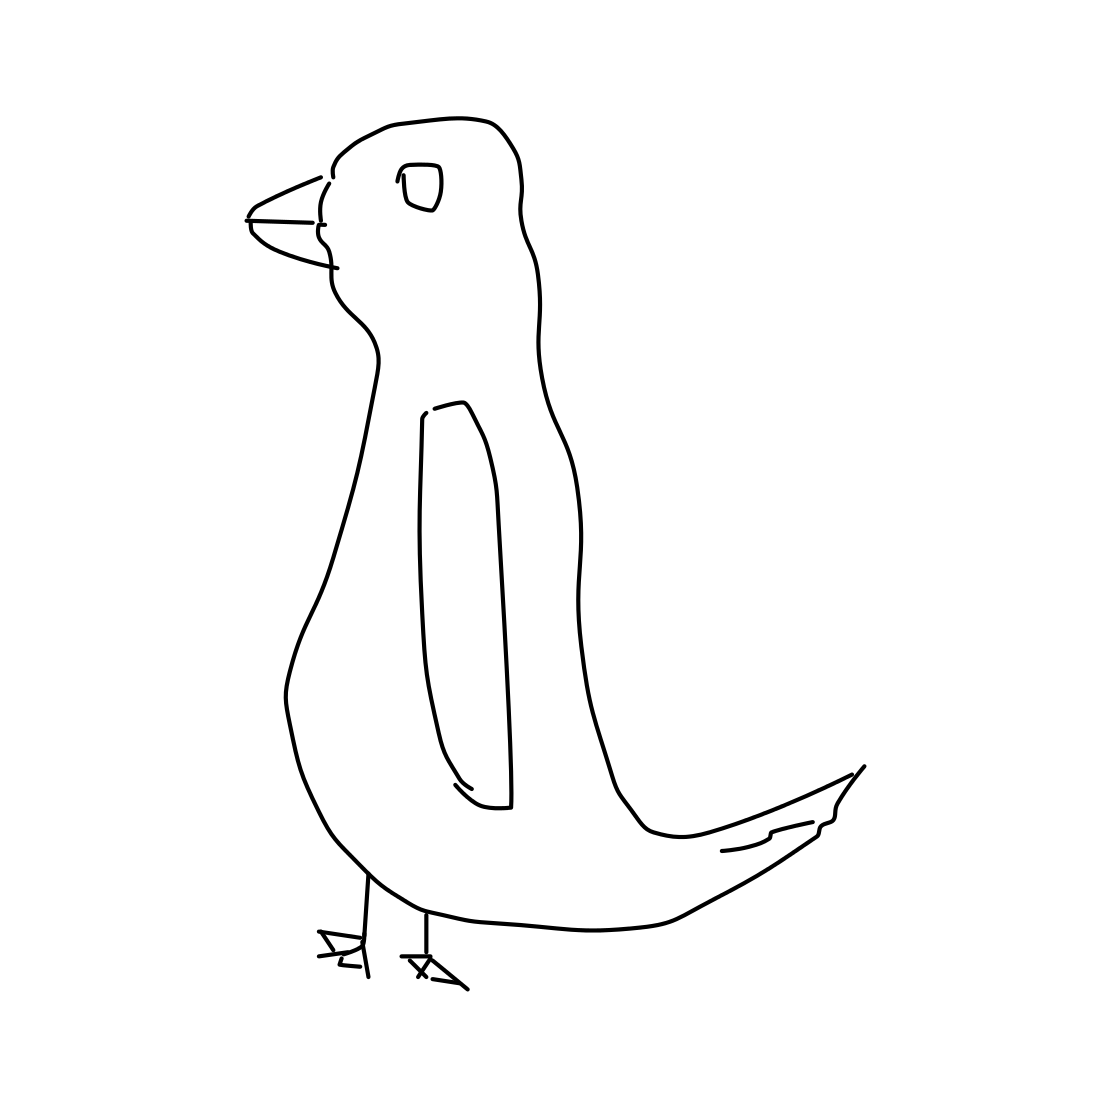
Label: penguin